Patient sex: F
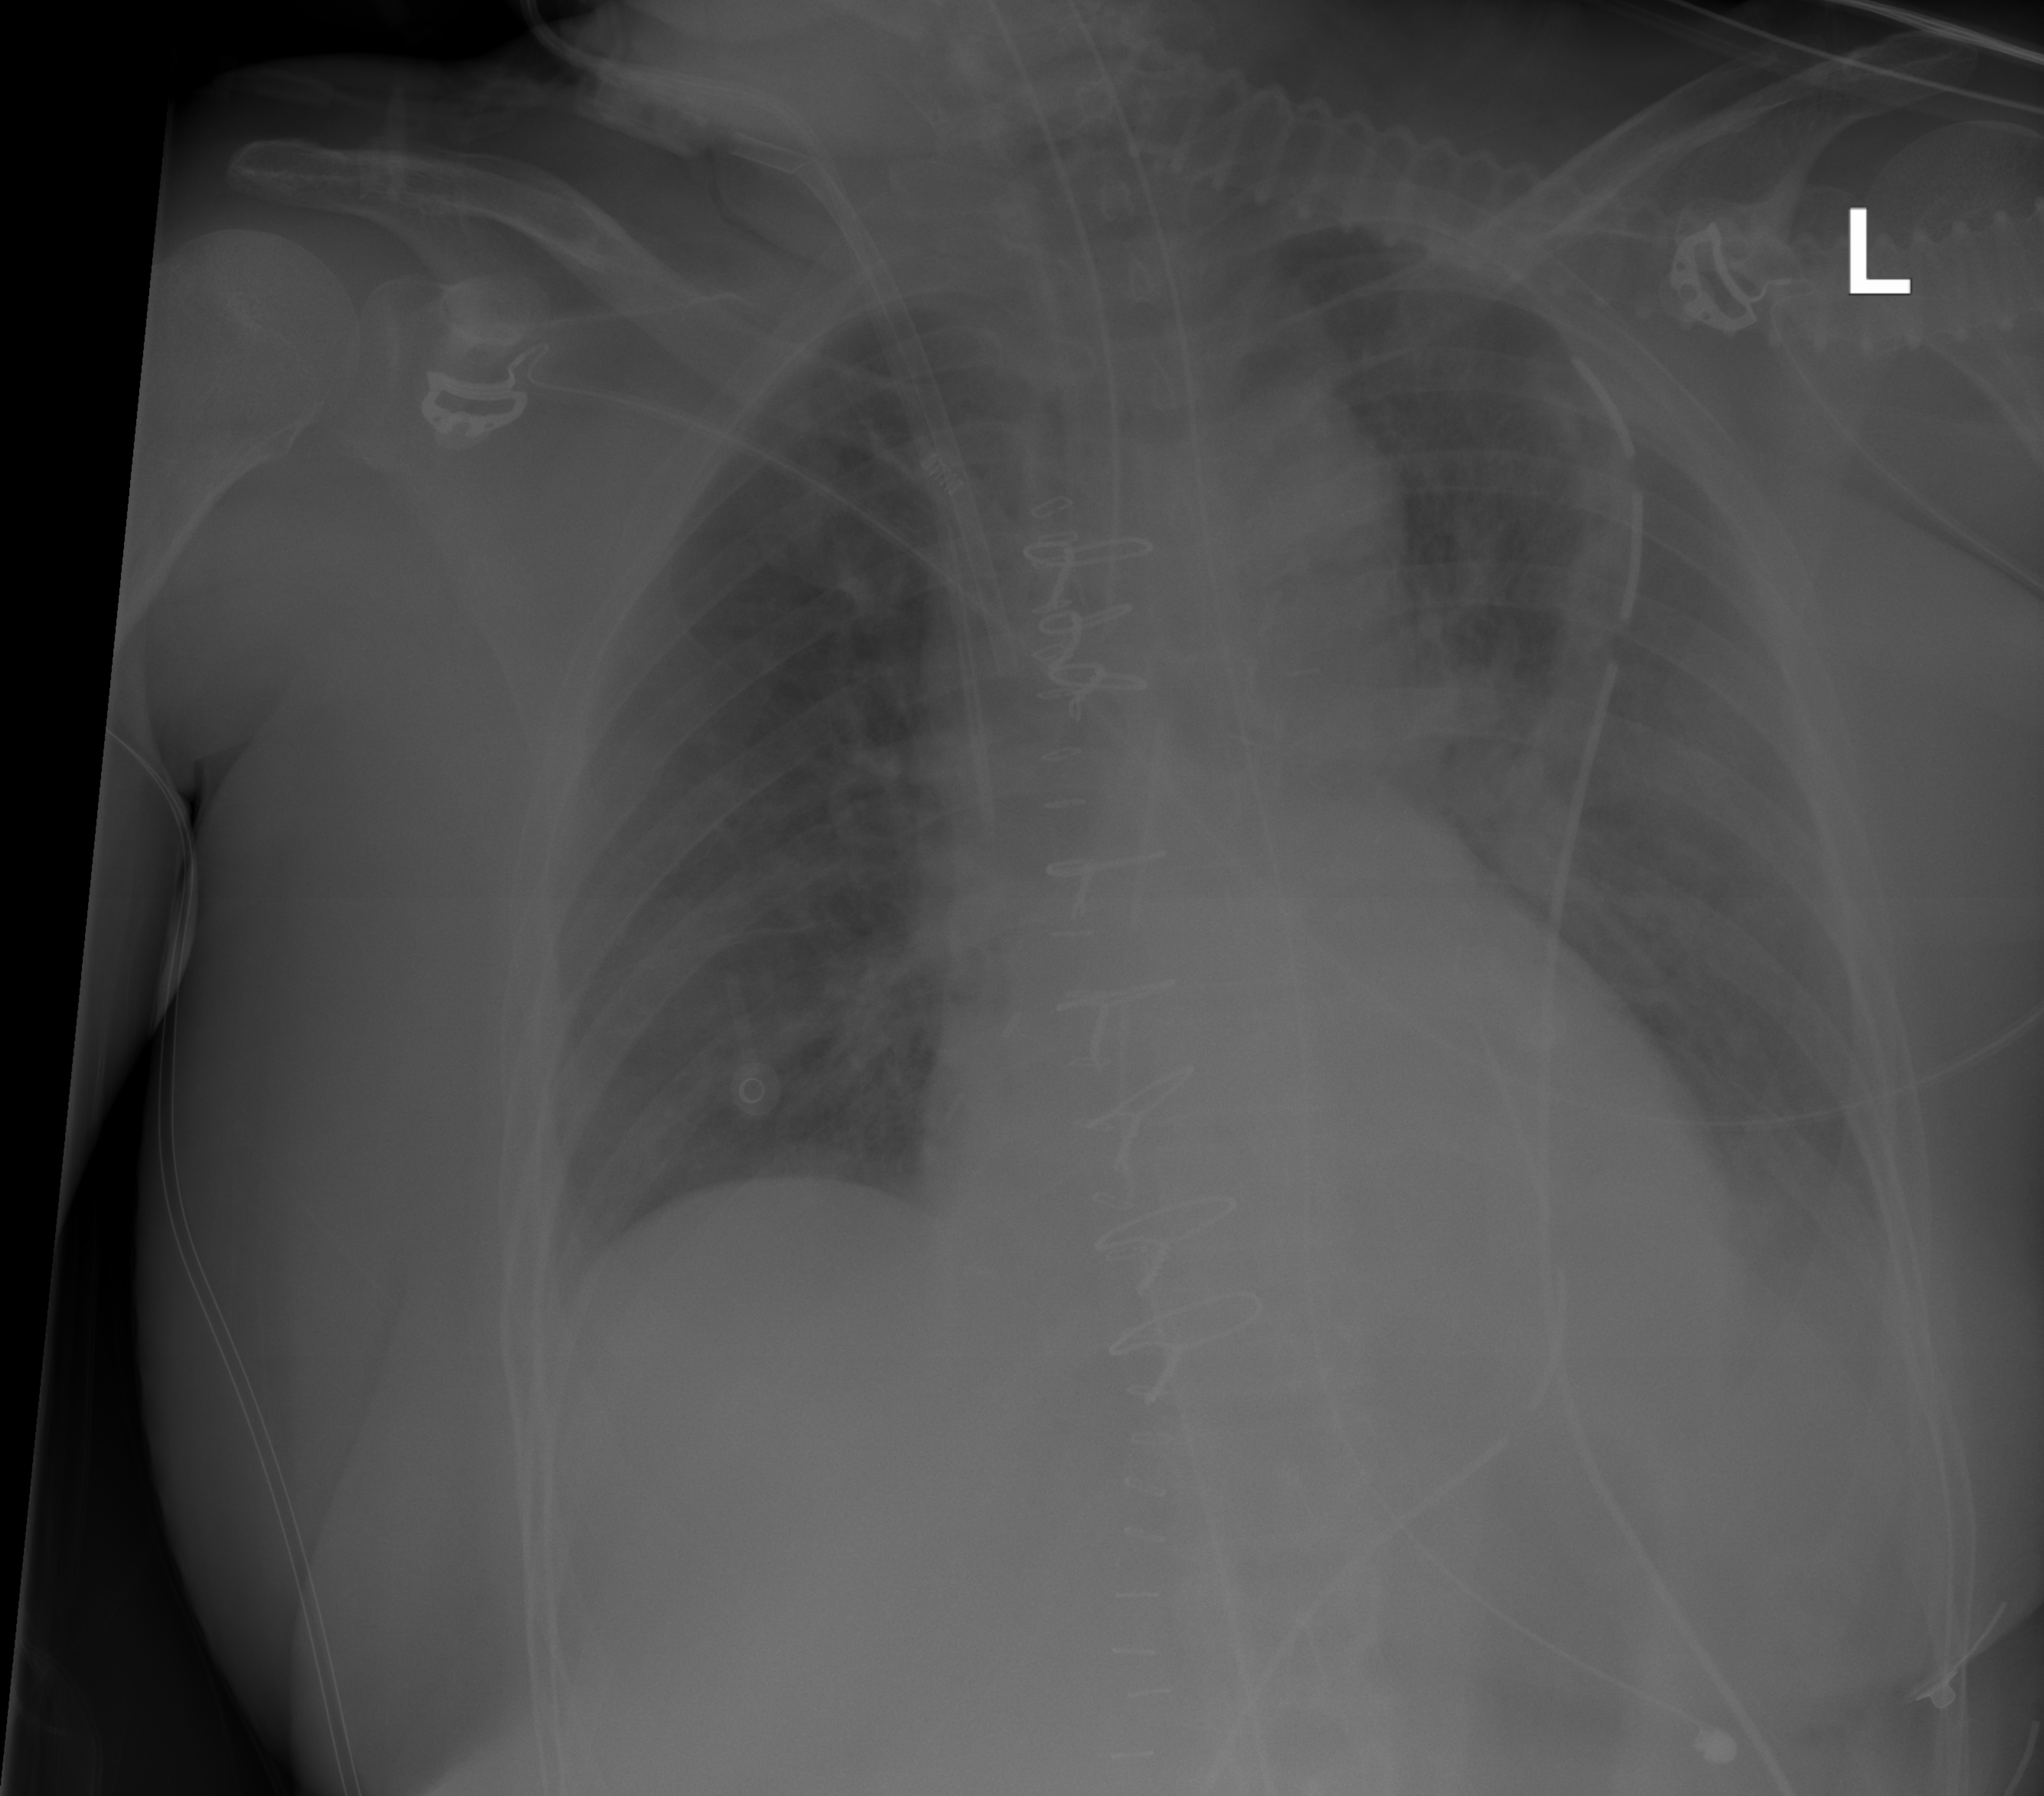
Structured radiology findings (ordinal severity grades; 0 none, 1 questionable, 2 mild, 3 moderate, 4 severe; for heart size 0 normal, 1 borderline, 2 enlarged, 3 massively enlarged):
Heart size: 0
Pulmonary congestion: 2
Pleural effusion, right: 1
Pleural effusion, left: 2
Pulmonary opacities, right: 0
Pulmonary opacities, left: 1
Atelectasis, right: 2
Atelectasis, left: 3